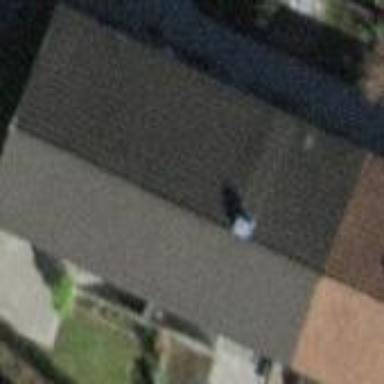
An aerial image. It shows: Simple house.